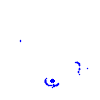
Particle: pion